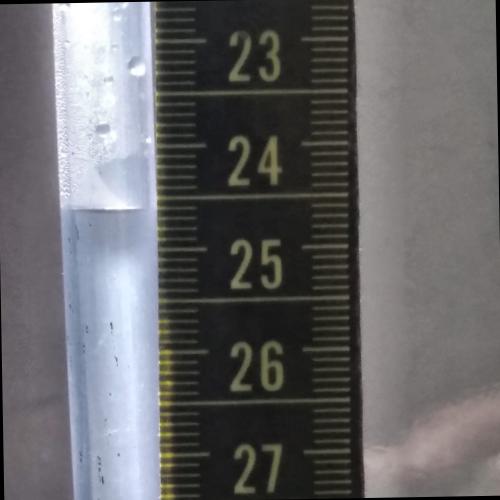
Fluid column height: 24.6 cm